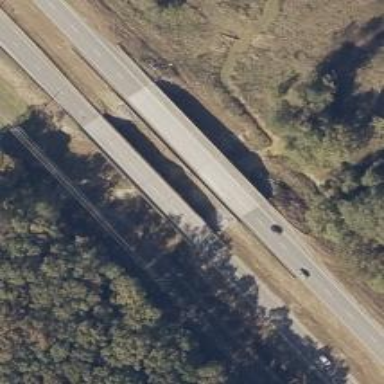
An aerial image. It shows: Asphalt trunk highway.